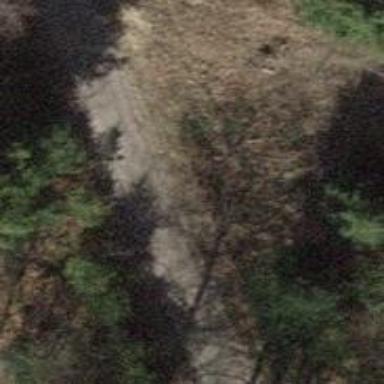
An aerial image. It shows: Gravel track with grade 2 quality.